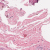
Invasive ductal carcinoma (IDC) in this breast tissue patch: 0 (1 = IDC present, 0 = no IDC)